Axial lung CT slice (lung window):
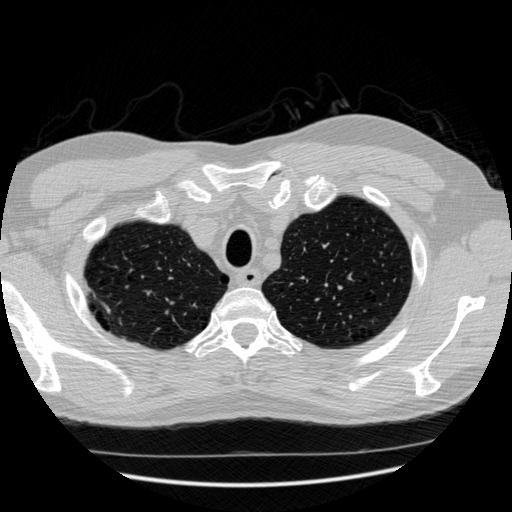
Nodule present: no